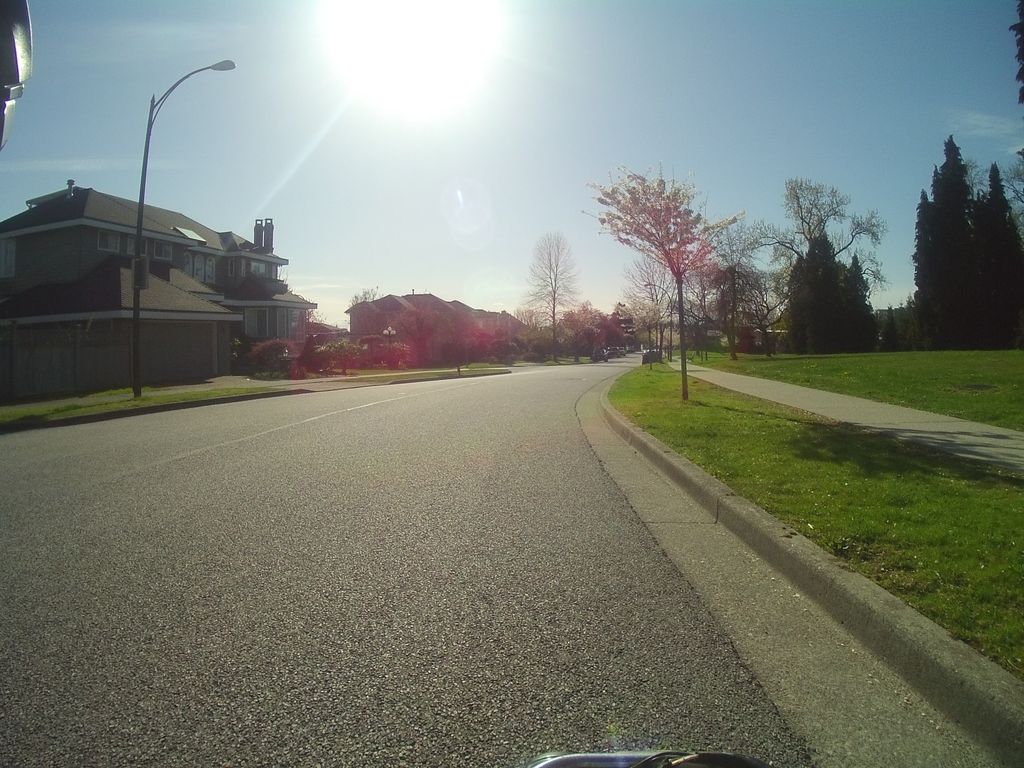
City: vancouver